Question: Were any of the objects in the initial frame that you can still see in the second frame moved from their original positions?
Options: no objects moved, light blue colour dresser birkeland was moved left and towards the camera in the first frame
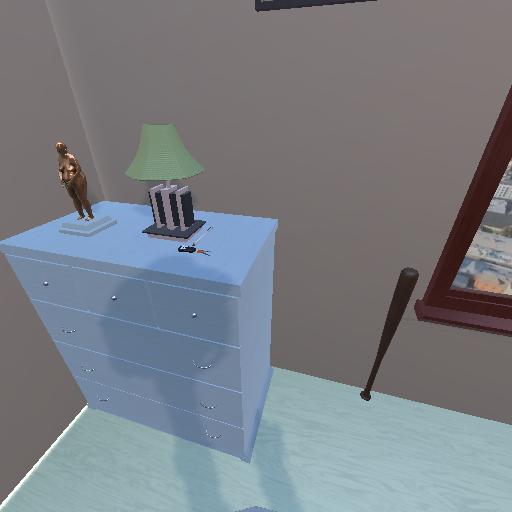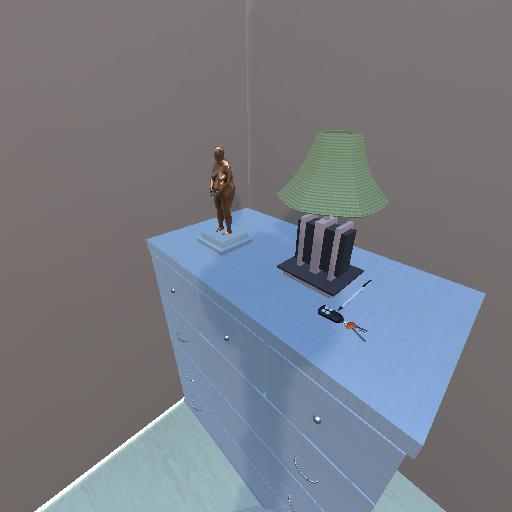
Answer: no objects moved